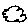
Label: cloud